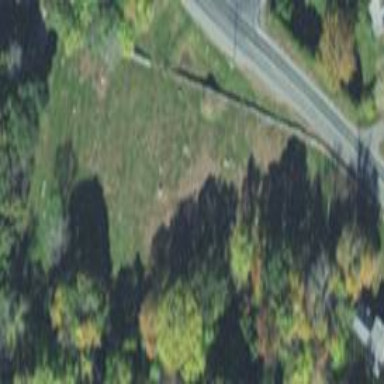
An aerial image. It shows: Cemetery that holds historical significance.